Field crop: maize
Growth stage: 1
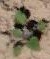
Species: chenopodium